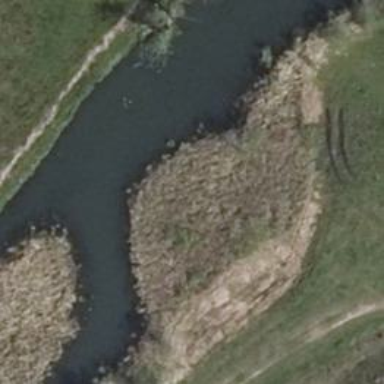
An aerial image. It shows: Natural oxbow water feature.